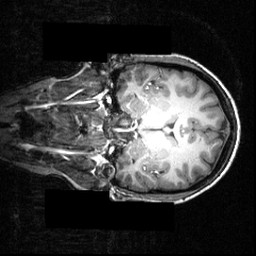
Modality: T1w
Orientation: coronal
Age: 21
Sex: female
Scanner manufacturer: siemens
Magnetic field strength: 3.951 T
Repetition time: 1.5 s
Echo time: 0.00335 s